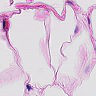
Metastatic tissue present: no